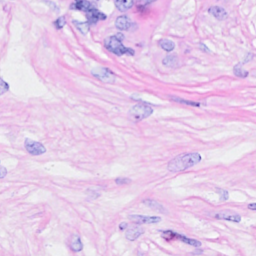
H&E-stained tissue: Breast